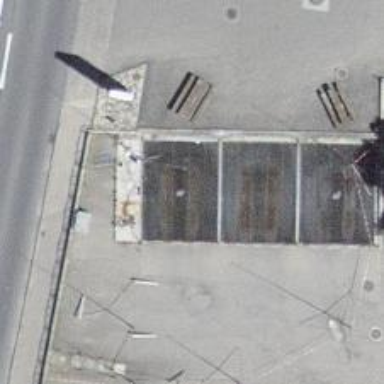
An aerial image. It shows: Car wash facility.